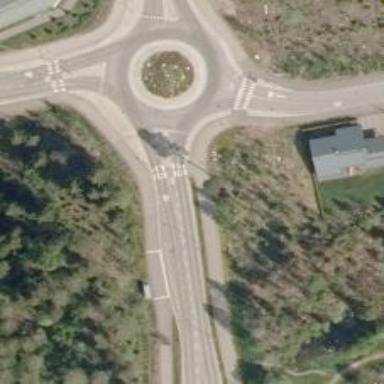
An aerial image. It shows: Uncontrolled road crossing with pedestrian island.